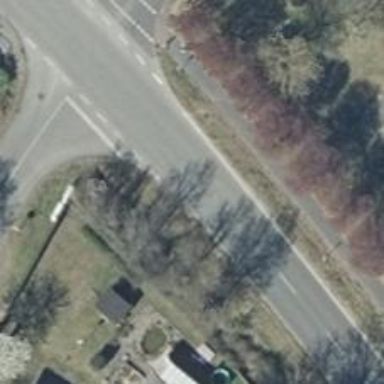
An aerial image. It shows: Secondary road with asphalt surface.